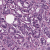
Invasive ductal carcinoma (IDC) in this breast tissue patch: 1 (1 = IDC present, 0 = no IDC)